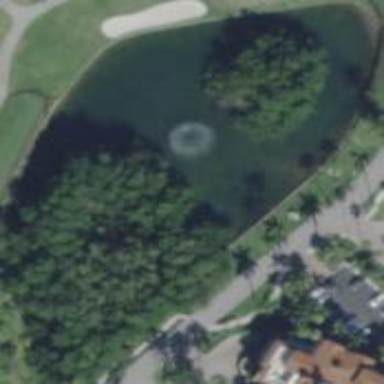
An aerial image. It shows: Scenic view of water hazard on golf course. The natural water feature adds beauty to the landscape.